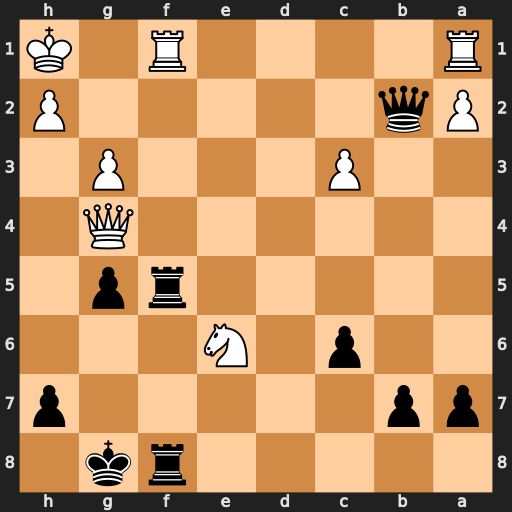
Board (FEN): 5rk1/pp5p/2p1N3/5rp1/6Q1/2P3P1/Pq5P/R4R1K
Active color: b
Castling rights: -
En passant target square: -
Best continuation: Rxf1+ Rxf1 Rxf1#